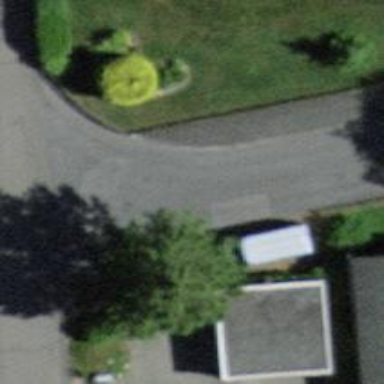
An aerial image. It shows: Residential road with asphalt surface. There is sidewalk on the left side.